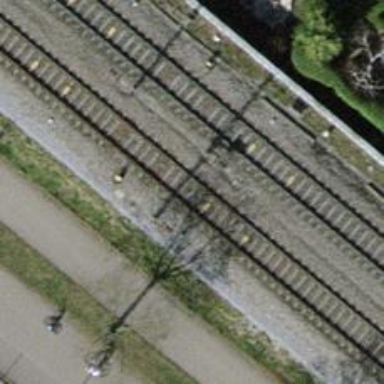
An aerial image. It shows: Railway signal.